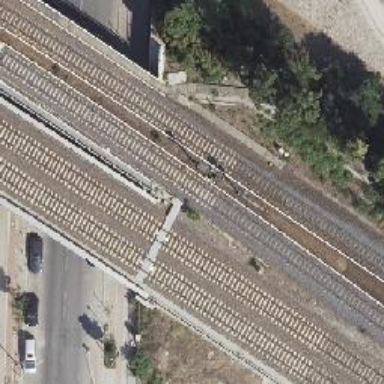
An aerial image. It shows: Bridge carrying electrified light rail track.